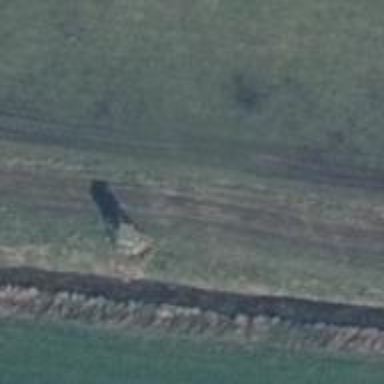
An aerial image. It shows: Hunting stand.